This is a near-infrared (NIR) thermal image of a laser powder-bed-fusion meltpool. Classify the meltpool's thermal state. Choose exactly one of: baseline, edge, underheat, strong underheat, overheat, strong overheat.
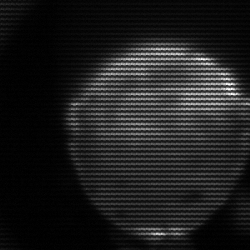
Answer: edge